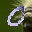
Label: 0